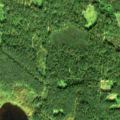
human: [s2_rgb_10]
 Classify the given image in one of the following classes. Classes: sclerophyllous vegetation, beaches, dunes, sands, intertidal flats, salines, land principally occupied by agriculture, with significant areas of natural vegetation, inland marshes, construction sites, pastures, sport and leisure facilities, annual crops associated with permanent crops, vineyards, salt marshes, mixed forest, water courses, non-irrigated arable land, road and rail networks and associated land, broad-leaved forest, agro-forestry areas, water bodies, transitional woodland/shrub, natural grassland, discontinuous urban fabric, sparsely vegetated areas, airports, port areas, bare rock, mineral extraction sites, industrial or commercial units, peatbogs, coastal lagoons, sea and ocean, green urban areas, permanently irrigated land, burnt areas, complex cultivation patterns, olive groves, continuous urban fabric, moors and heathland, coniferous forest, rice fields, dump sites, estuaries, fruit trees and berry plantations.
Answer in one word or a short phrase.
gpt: coniferous forest, mixed forest, transitional woodland/shrub, water bodies